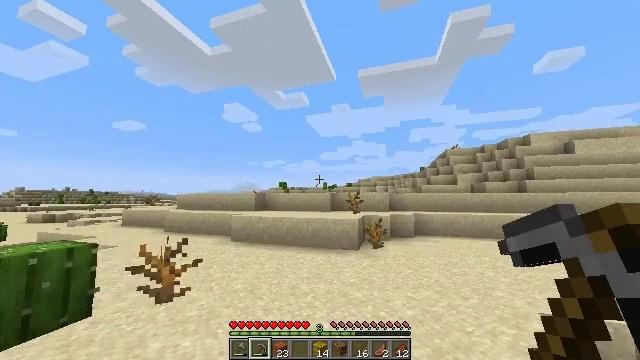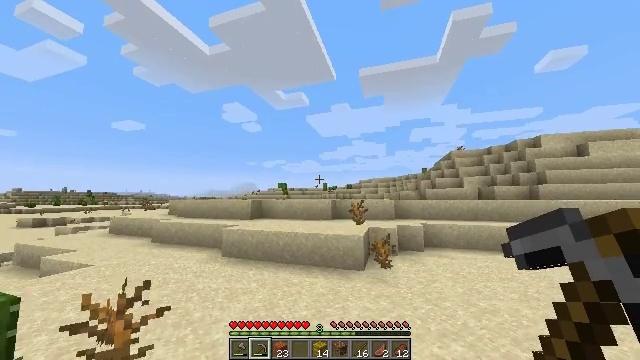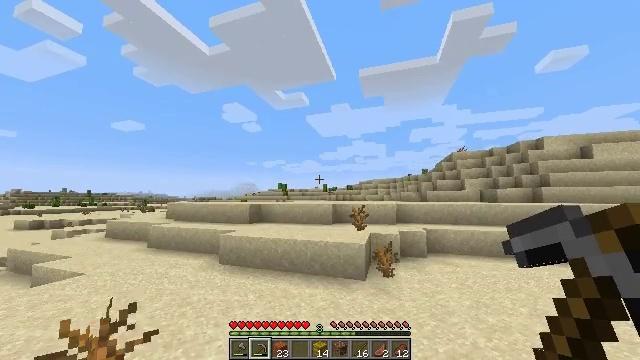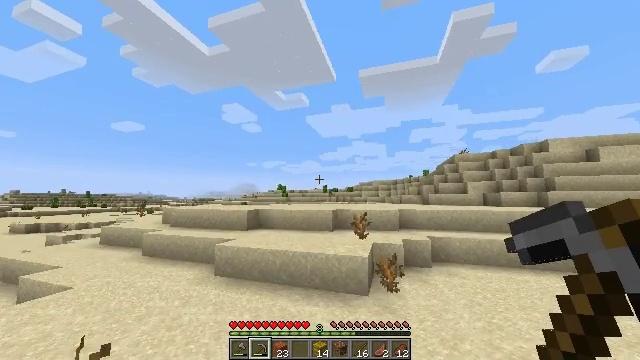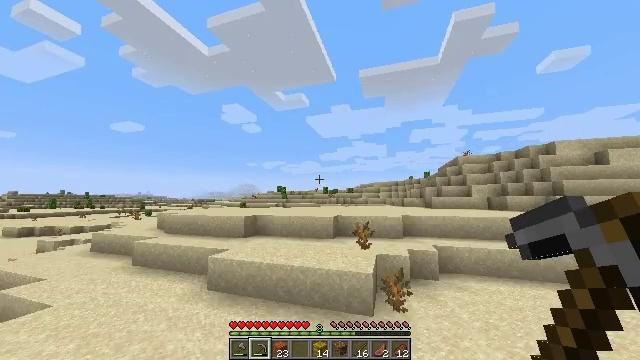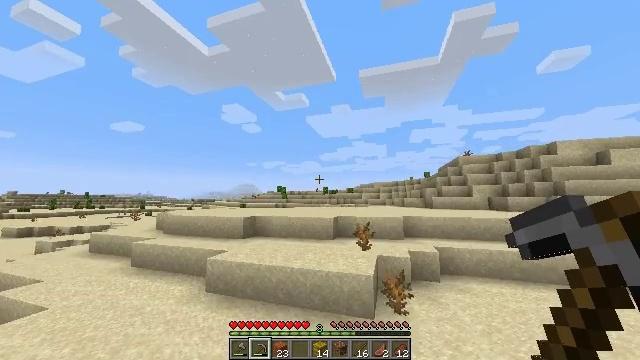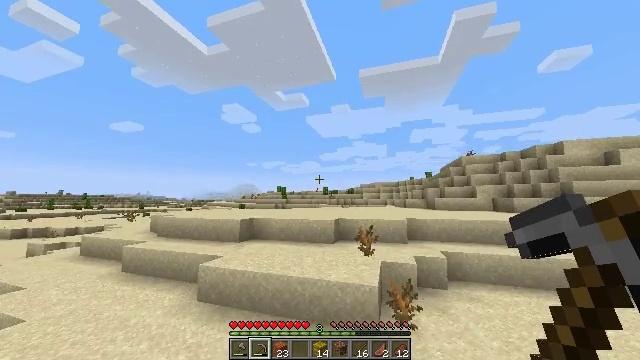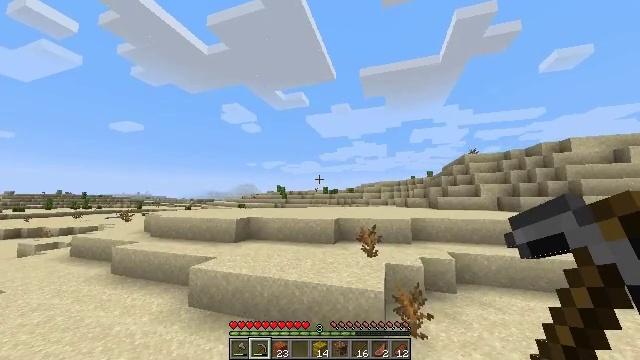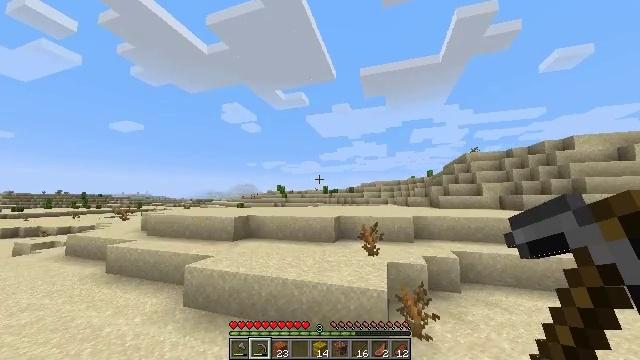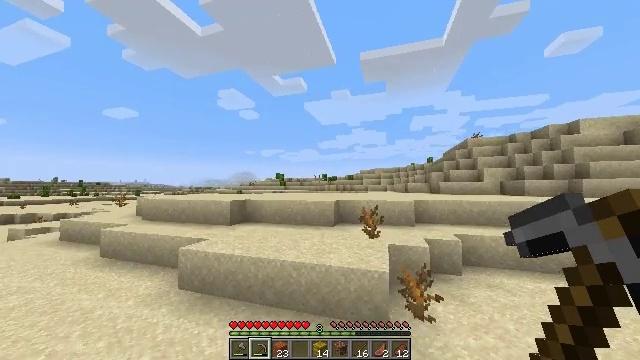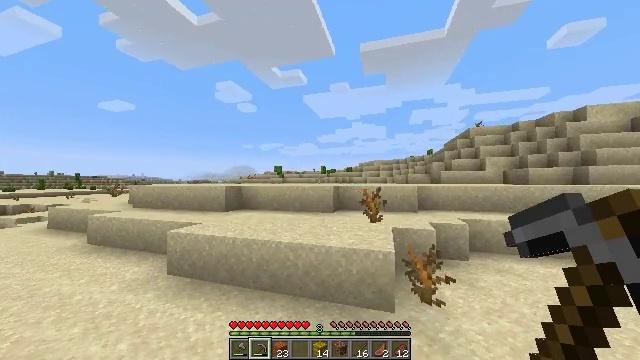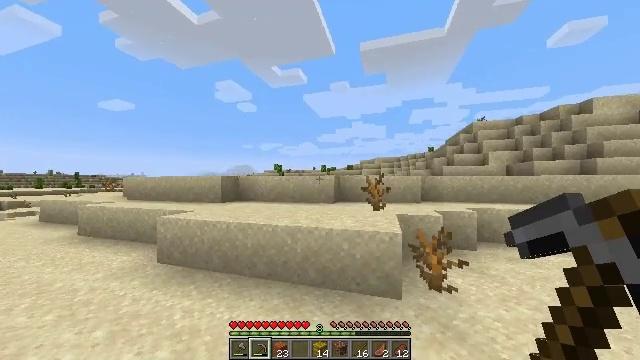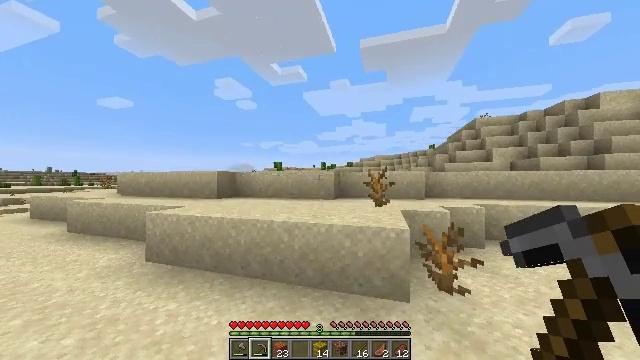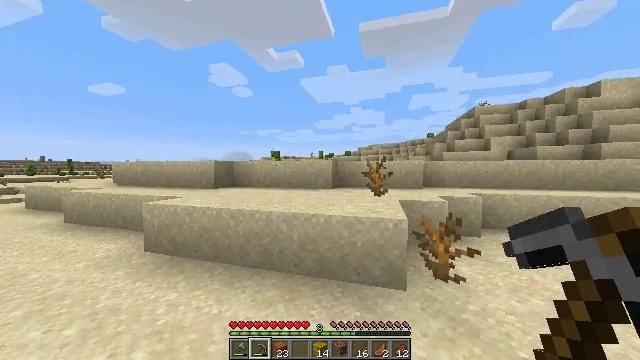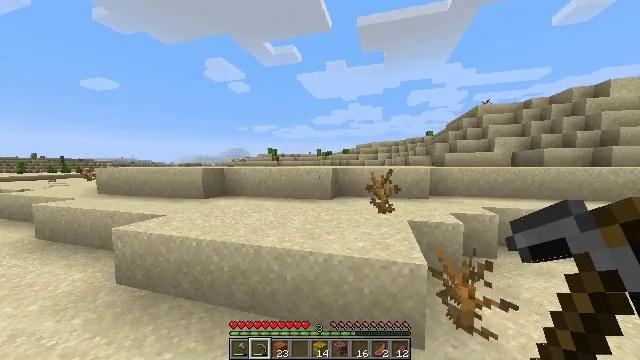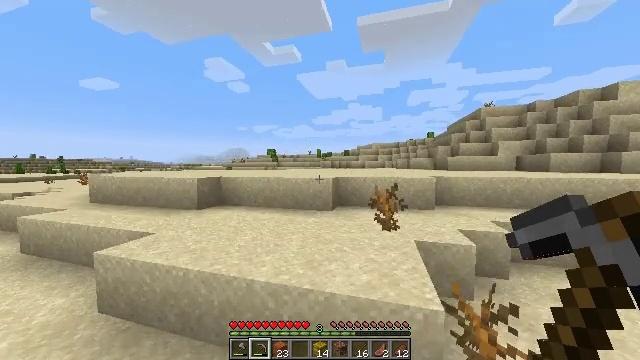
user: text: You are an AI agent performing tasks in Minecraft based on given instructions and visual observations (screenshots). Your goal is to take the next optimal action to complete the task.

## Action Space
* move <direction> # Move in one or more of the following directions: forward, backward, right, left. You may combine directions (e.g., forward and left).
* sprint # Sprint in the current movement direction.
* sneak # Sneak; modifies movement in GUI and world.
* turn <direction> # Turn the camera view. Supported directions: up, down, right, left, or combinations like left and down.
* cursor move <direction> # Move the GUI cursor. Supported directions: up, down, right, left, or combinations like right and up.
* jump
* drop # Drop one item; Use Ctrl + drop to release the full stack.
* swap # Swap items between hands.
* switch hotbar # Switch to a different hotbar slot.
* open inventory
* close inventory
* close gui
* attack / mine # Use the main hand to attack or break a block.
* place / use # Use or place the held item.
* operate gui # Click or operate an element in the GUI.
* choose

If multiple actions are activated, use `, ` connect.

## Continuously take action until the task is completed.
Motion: motion action
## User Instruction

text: Mine the dead bush in the desert.
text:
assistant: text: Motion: move forward, sprint, jump
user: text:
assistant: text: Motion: move forward, sprint, jump
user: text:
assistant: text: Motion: move forward, sprint, jump
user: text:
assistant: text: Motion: move forward, sprint, jump
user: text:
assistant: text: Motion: move forward, sprint, jump
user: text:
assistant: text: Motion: move forward, sprint, jump
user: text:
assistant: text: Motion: move forward, sprint, jump
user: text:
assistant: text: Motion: move forward, sprint, jump
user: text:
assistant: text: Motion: move forward, sprint, turn down, jump
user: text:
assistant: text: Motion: move forward, sprint, turn down, jump
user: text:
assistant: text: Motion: move forward, sprint, jump
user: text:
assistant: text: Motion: move forward, sprint, jump
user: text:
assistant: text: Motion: move forward, sprint, turn down, jump
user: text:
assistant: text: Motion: move forward, sprint, turn down, jump
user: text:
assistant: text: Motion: move forward, sprint, jump
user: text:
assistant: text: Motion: move forward, sprint, jump
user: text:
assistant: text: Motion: move forward, sprint, jump
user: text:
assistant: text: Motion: move forward, sprint, jump
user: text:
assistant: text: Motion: move forward, sprint, jump
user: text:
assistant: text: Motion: move forward, sprint, turn right and down, jump
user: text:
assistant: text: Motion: move forward, sprint, jump
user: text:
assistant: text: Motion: move forward, sprint, jump
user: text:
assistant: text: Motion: move forward, sprint, jump
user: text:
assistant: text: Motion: move forward, sprint, jump
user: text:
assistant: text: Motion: move forward, sprint, jump
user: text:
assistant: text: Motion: move forward, sprint, jump
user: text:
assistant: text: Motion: move forward, sprint, jump
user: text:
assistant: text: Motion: move forward, sprint, jump
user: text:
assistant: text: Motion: move forward, sprint, jump
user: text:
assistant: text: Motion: move forward, sprint, jump